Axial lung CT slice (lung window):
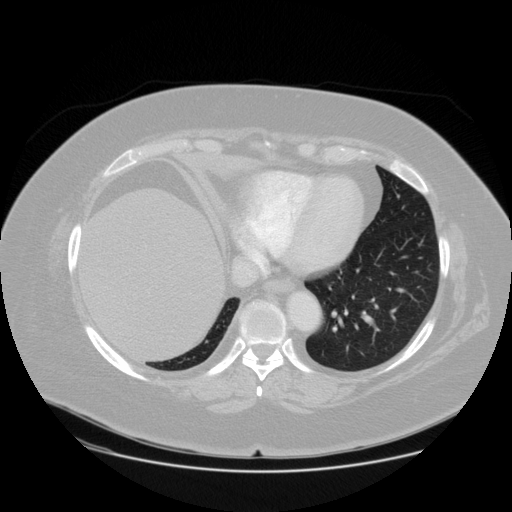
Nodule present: no